A spectrogram of one vibration snapshot from a rotating bearing is shown (time on one axis, frequency on the other). Determine the bearing's health state. Answer with exactly one of: normal, inner_race, outer_race, ball.
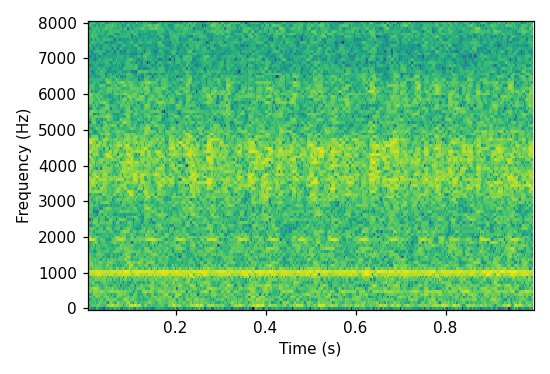
Answer: normal